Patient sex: M
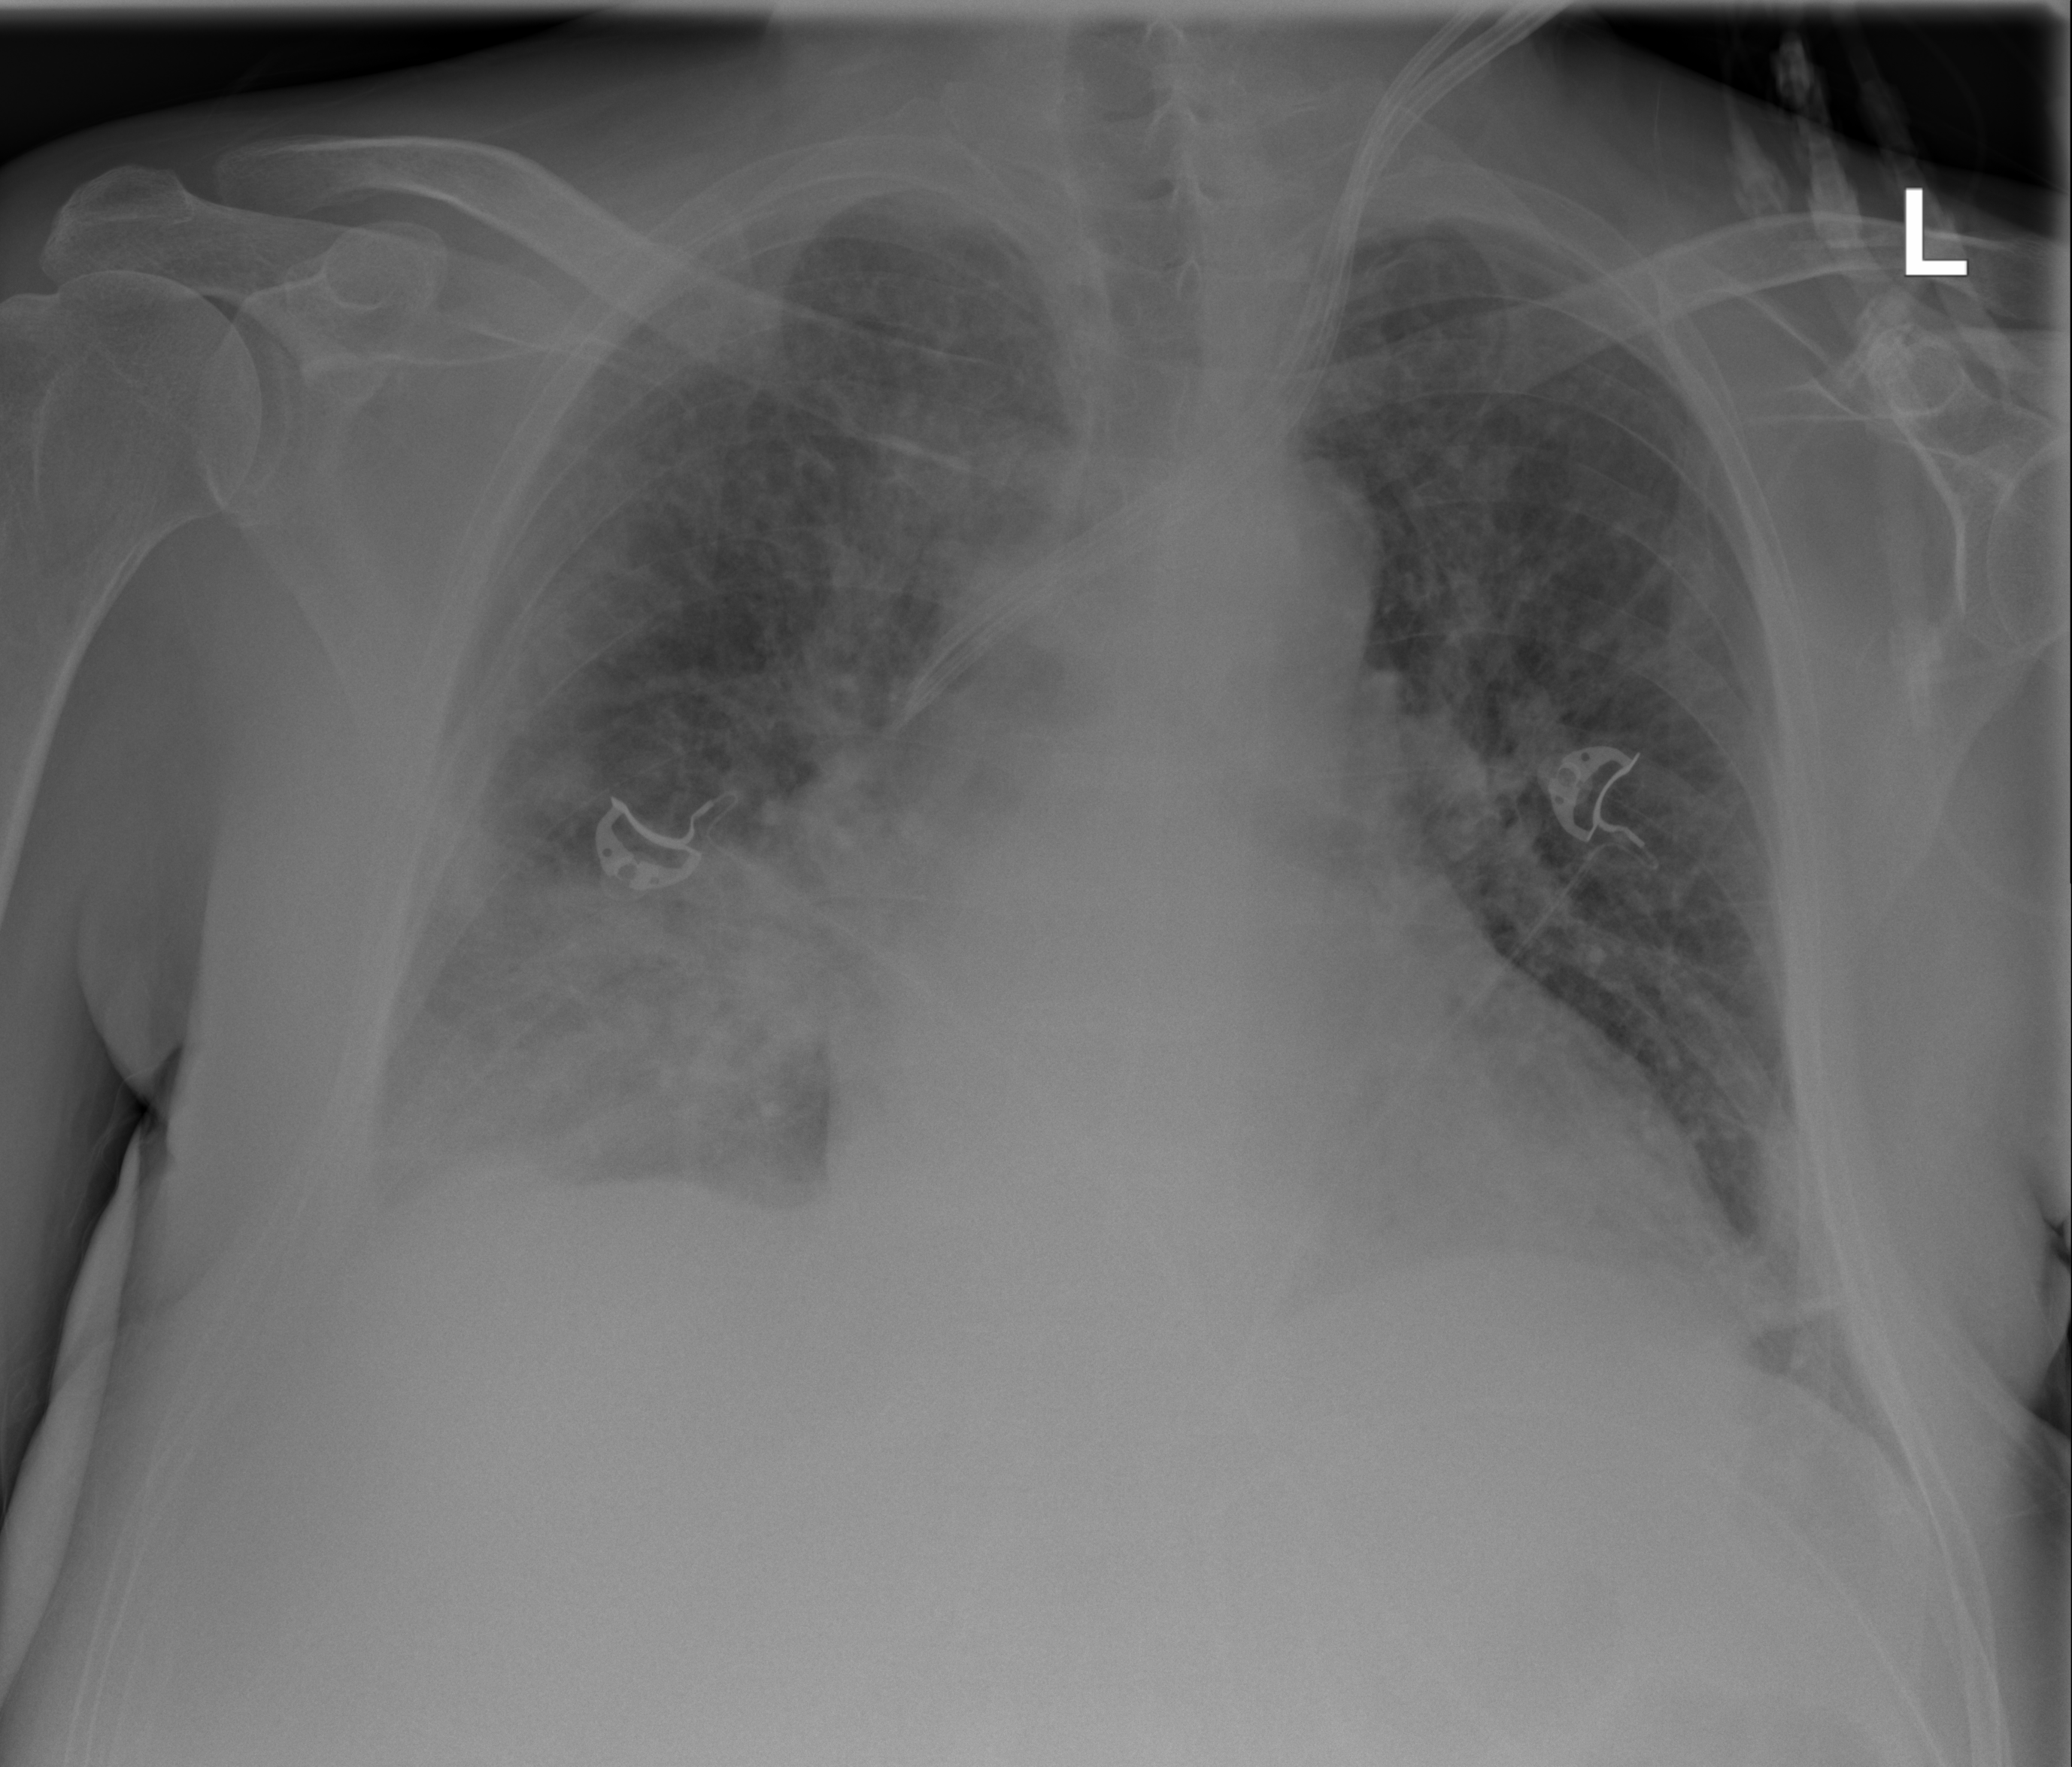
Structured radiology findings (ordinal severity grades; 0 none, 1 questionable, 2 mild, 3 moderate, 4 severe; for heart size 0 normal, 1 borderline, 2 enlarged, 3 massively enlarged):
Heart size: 2
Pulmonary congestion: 3
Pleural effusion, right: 2
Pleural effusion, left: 0
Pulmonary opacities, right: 3
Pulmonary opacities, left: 2
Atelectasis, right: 2
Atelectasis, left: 2